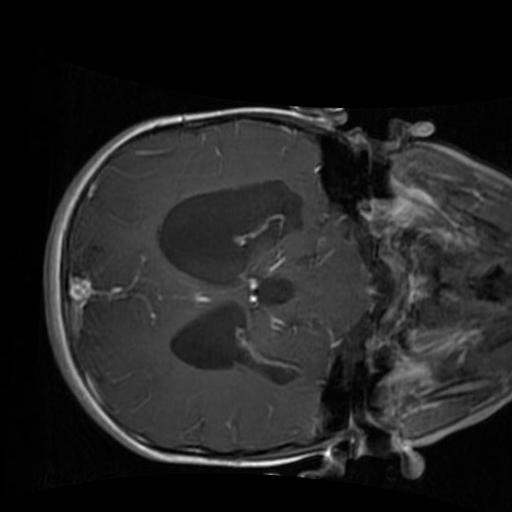
Label: brain_glioma